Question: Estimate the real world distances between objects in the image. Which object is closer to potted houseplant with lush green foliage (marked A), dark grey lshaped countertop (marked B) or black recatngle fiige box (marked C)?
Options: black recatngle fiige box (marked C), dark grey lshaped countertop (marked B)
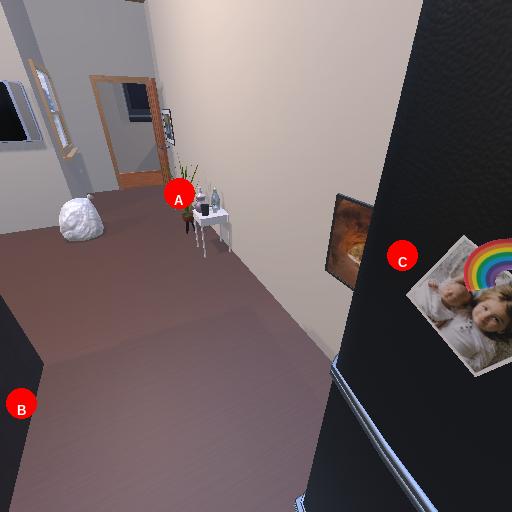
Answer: black recatngle fiige box (marked C)